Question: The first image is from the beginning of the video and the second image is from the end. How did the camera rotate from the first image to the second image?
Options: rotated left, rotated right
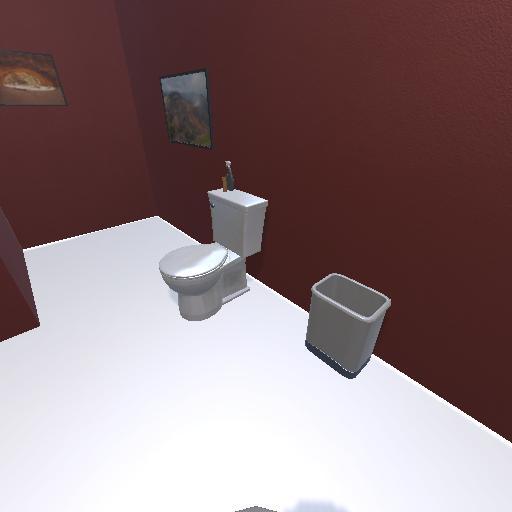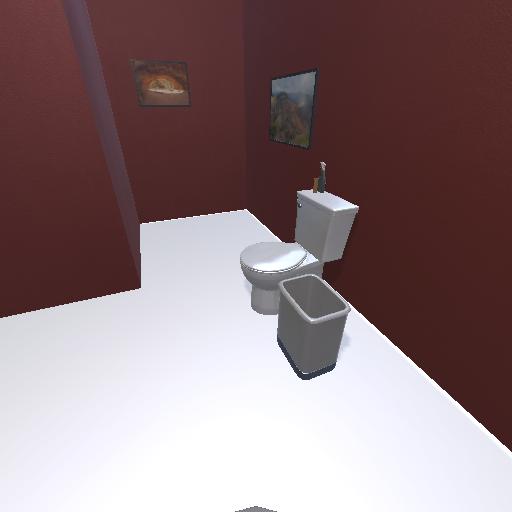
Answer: rotated left